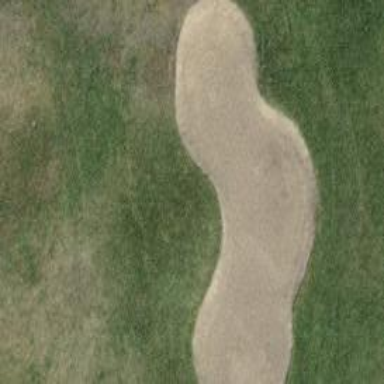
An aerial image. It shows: Sand bunker on golf course.